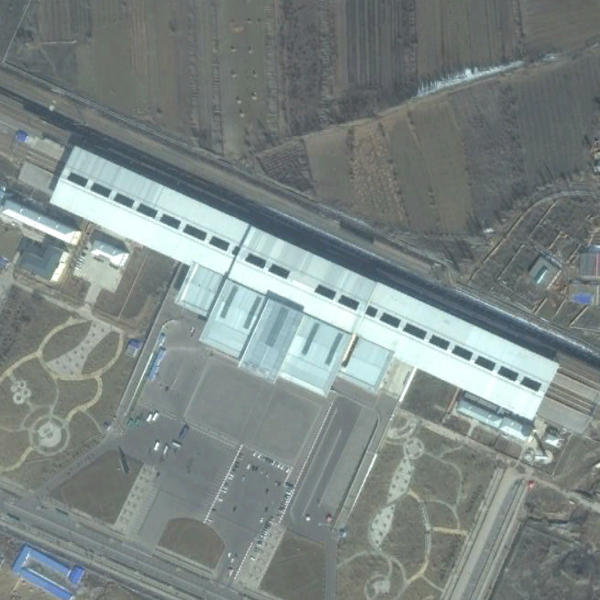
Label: RailwayStation